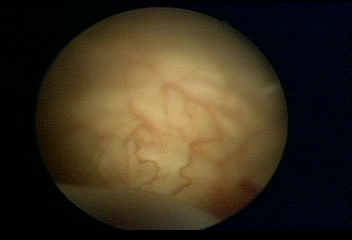
Modality: WLC
Class: Normal mucosa
Bladder cancer association: No